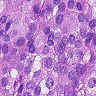
Metastatic tissue present: yes